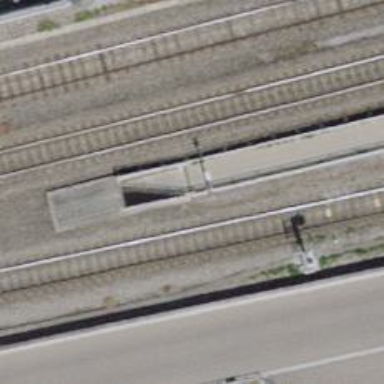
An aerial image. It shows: Path with ramp.